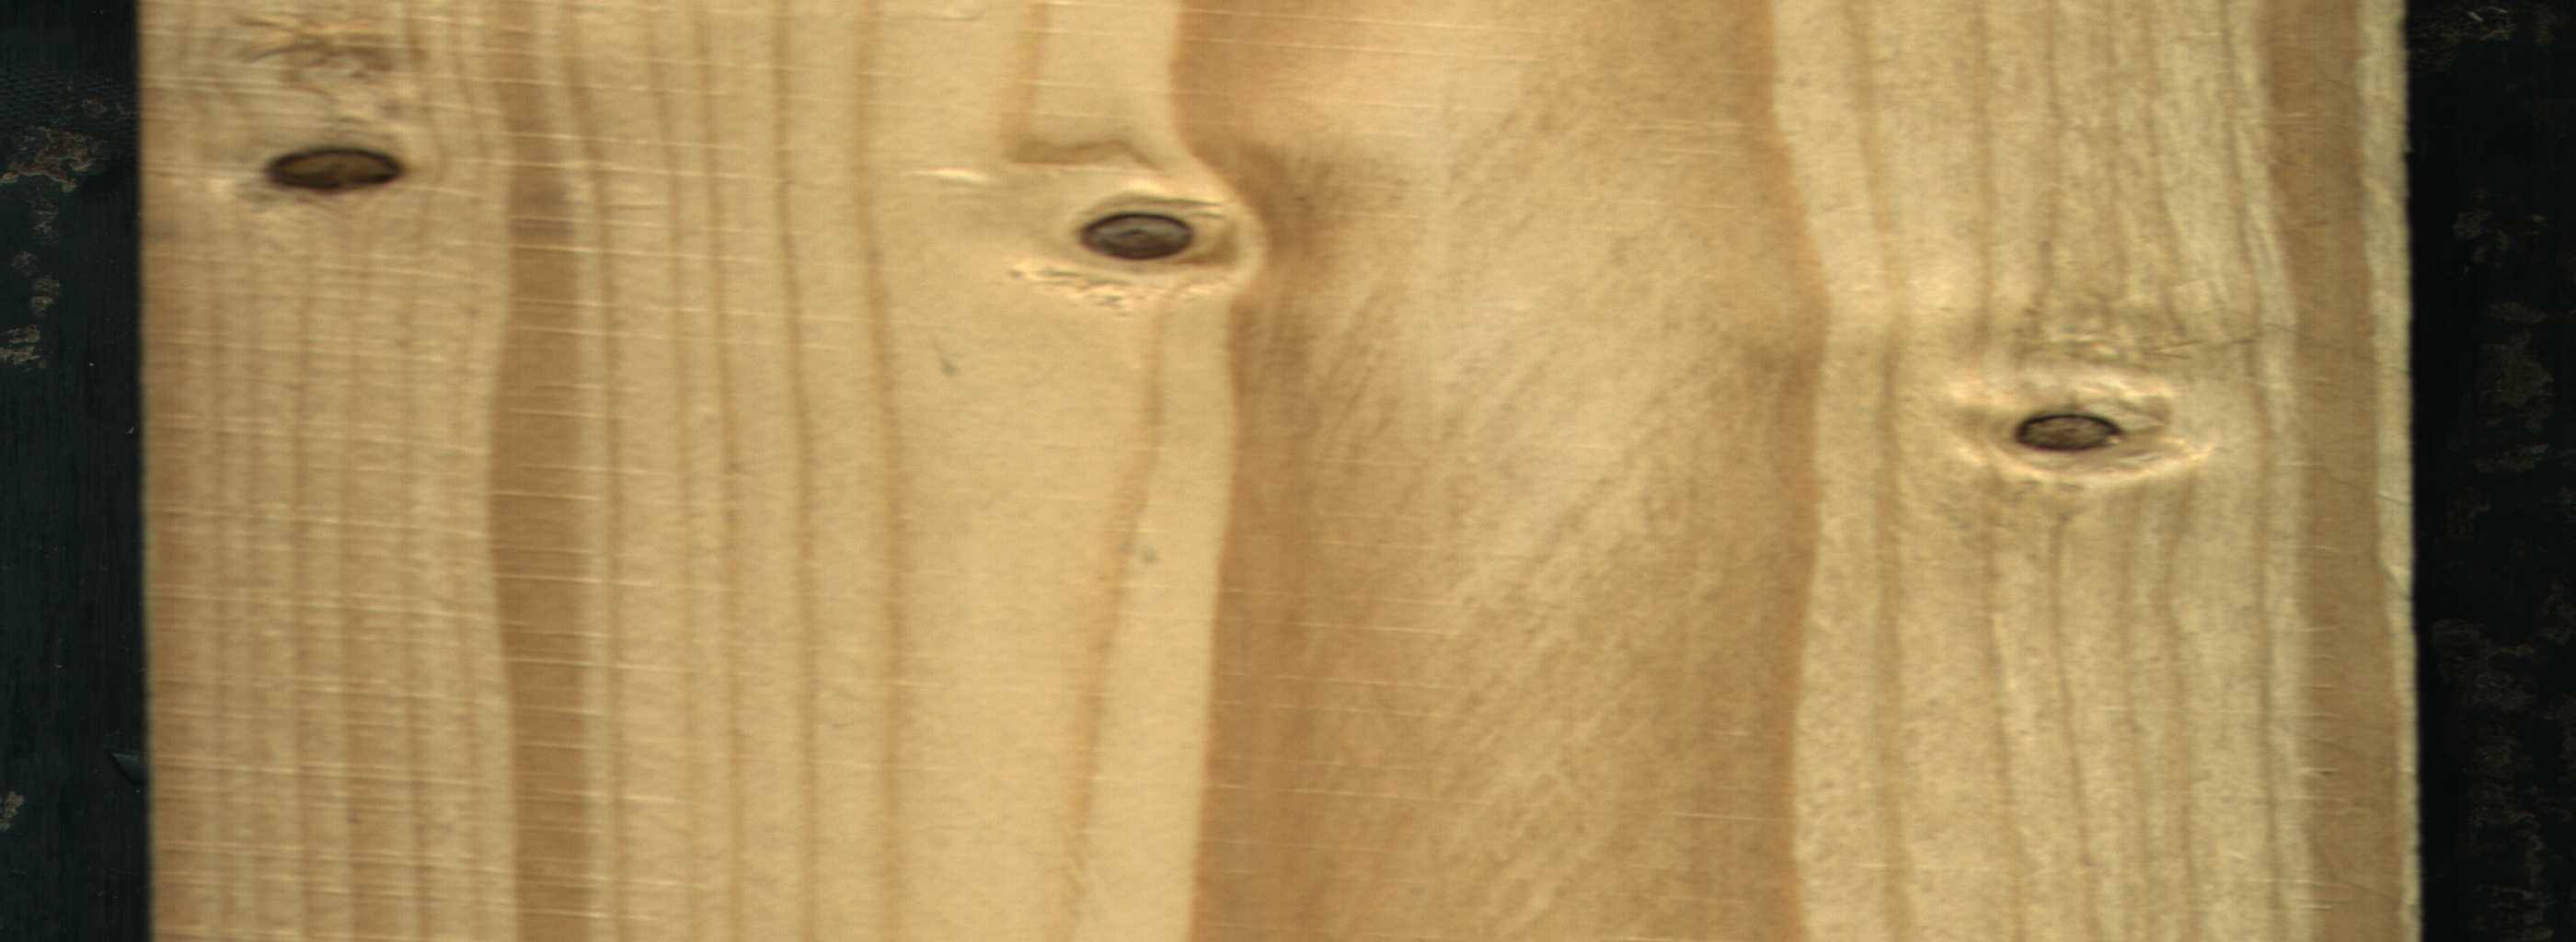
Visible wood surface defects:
Quartzity
Dead_Knot
Dead_Knot
Dead_Knot